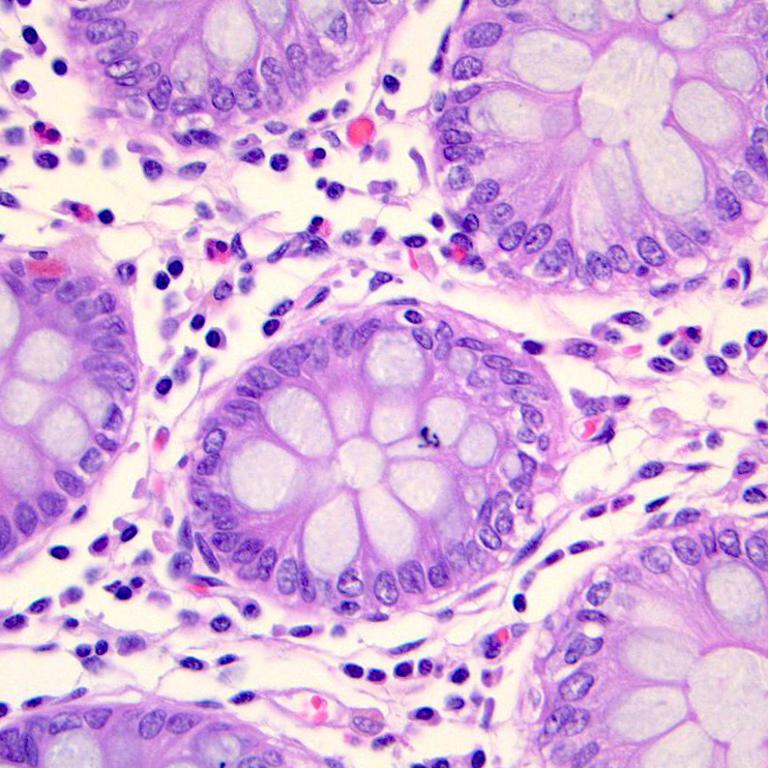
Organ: colon
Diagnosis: benign